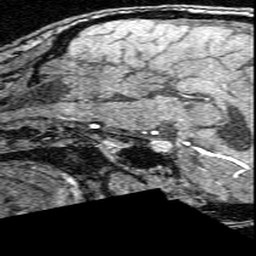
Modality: angio
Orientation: sagittal
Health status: ill
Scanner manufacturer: siemens
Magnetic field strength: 3 T
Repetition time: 0.022 s
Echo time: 0.00395 s